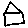
Label: house